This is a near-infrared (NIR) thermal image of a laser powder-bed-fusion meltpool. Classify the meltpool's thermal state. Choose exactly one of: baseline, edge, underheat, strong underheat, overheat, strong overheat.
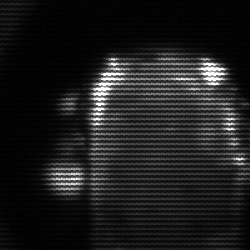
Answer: baseline